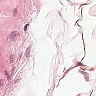
Metastatic tissue present: no